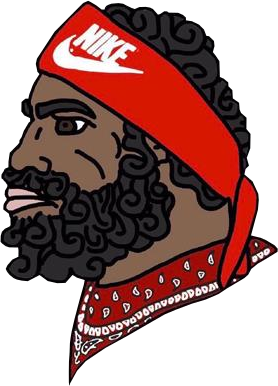
Label: 4_Yes_Chad